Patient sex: F
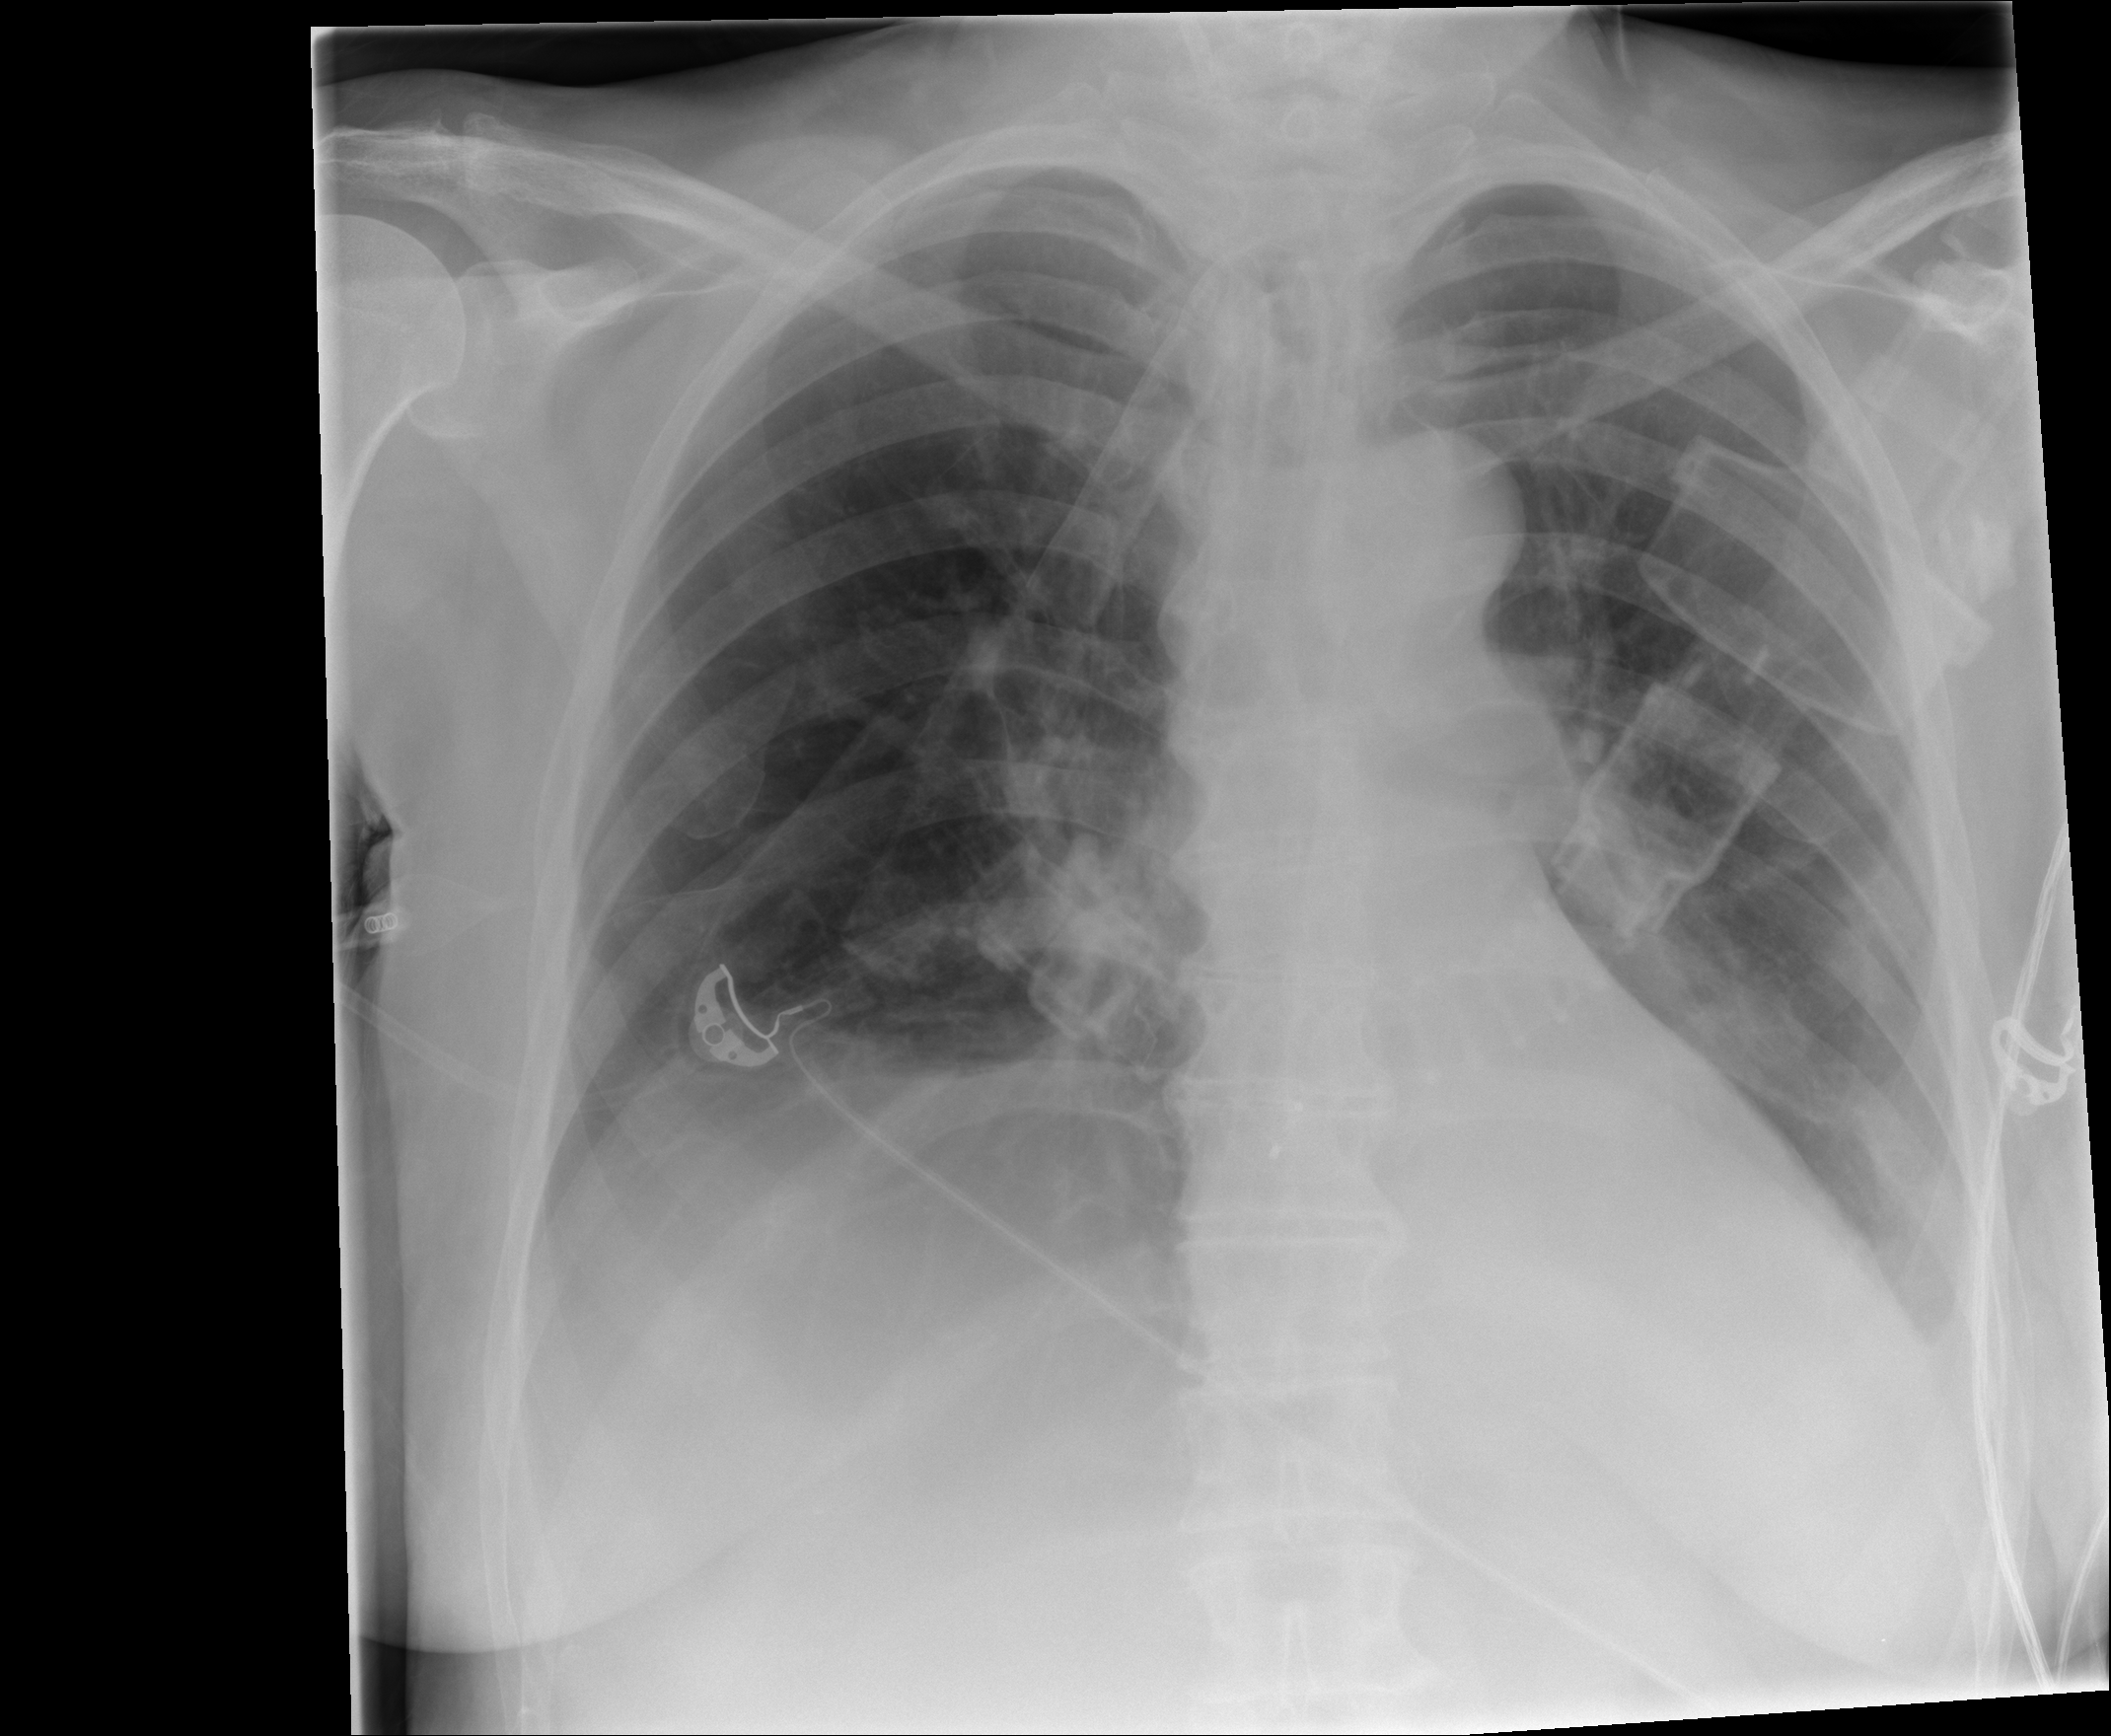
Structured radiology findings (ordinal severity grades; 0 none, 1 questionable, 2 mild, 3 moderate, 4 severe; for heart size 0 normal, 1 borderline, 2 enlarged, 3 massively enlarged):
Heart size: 1
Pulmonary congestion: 0
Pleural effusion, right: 2
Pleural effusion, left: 2
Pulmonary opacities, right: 0
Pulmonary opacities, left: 0
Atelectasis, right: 2
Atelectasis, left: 2